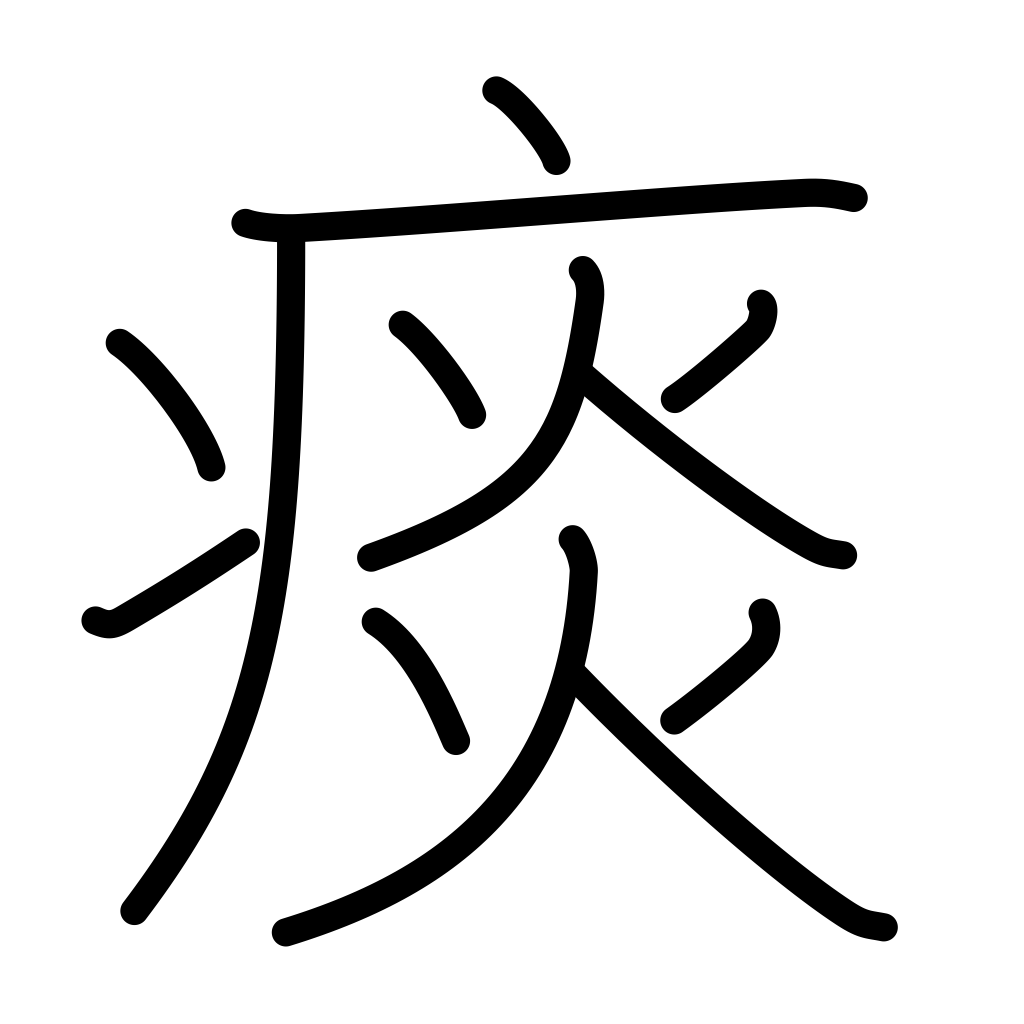
Meaning: sputum, phlegm